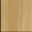
Piece: xx